Aerial crown-view tile of a tropical tree (Barro Colorado Island, Panama), acquired 20240813:
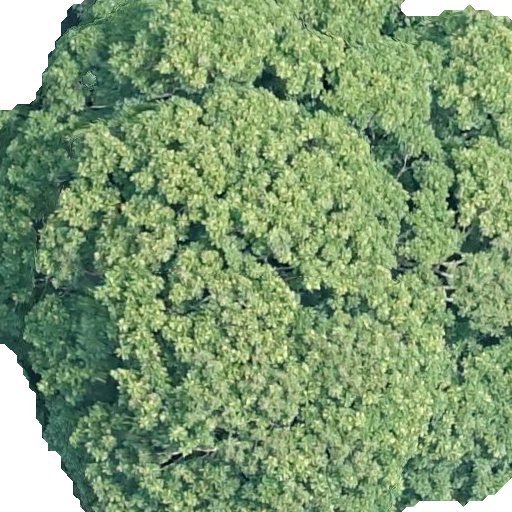
Species: Dipteryx oleifera
GBIF accepted scientific name: Dipteryx oleifera
Crown area: 491.053 m²